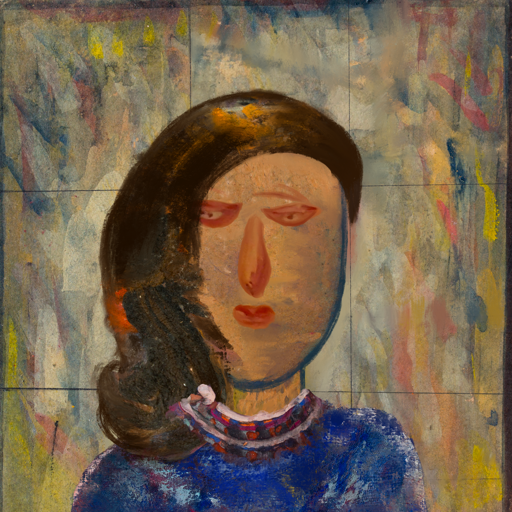
Background: GypsyMother, Head And Neck Front: In_The_Sun, Face Front: Pious_Lady, Bust: Irani, Hair Front: Gypsy_Queen, Head Accessory: Blank, Second Necklace: Blank, Necklace: Hypocrite_1, Baby: Blank